Current action and preconditions to check: trajectory_clear

Your task: For each precondition in the list above, predict whether it will hold at this action.

Consider the current scene as observed from the mobile robot's camera, and analyze the predicted future states of all dynamic agents (e.g., people, animals, vehicles, or any moving entities) within the NEXT SECOND.

IMPORTANT: Only answer "very likely" if you are absolutely certain—based on strong, clear evidence—that a dynamic agent will violate the precondition in the predicted future state. Do NOT answer "very likely" for unlikely, ambiguous, or low-probability risks.

Ask yourself for each precondition: Is there a high probability, with clear and convincing evidence, that the predicted future states of any dynamic agent will interfere with the predicted future state of the currently executing action within the NEXT SECOND, causing that precondition to fail?

Assess the risk level based on these predictions. Use "likely" or "very likely" if motions create a clear risk of interference.

Use "neutral" or "improbable" if agents are nearby but their predicted paths are clearly diverging or non-conflicting.

Failure Risk Categories: "very improbable", "improbable", "neutral", "likely", "very likely"

Answer Format: Output ONLY the probability_of_failure value from these categories: "very improbable", "improbable", "neutral", "likely", "very likely"

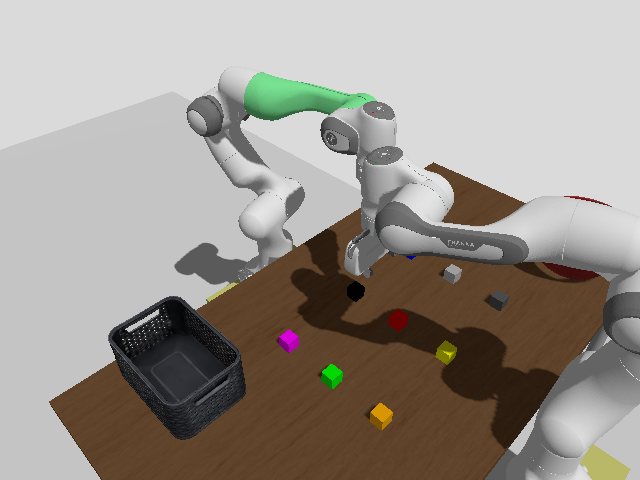

Answer: neutral